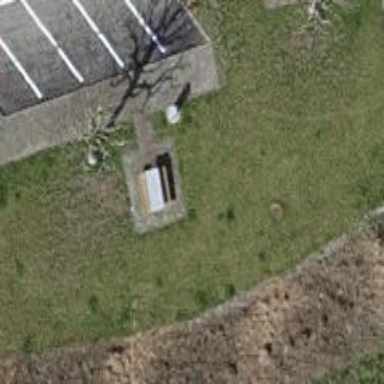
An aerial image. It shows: Picnic table located in leisure land area.